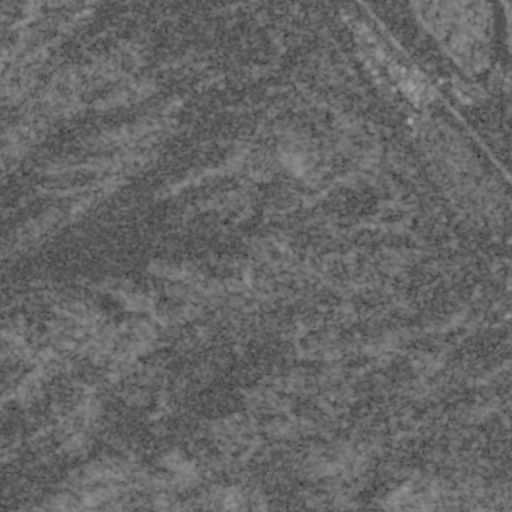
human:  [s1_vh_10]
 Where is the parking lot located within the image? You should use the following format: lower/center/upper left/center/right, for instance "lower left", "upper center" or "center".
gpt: The parking lot is located in the upper center of the image.
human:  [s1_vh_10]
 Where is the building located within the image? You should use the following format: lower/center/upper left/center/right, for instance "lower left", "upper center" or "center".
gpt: There is no building in the image.

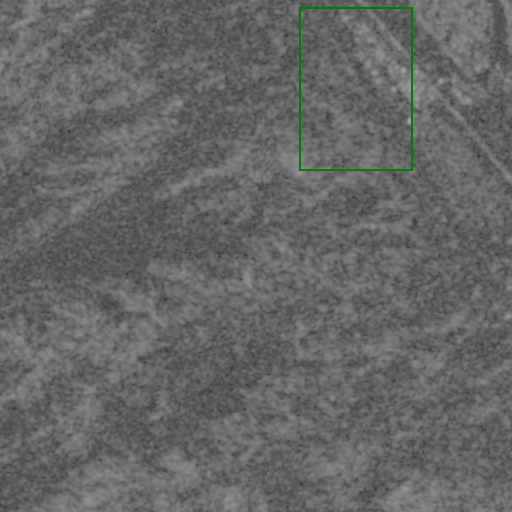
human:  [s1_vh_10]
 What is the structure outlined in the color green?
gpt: The structure outlined in green is a park.
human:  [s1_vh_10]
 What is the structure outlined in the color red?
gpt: There is no red outline.